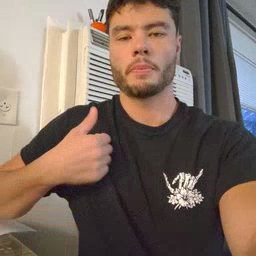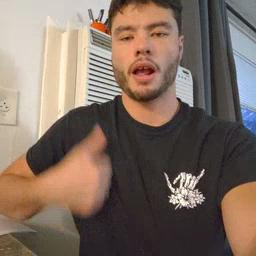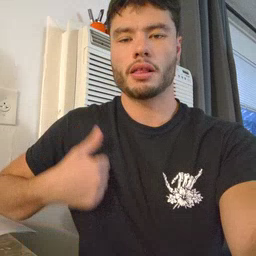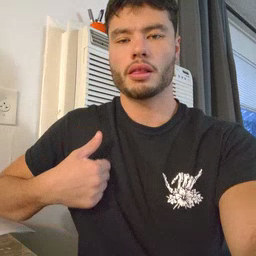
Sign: bath